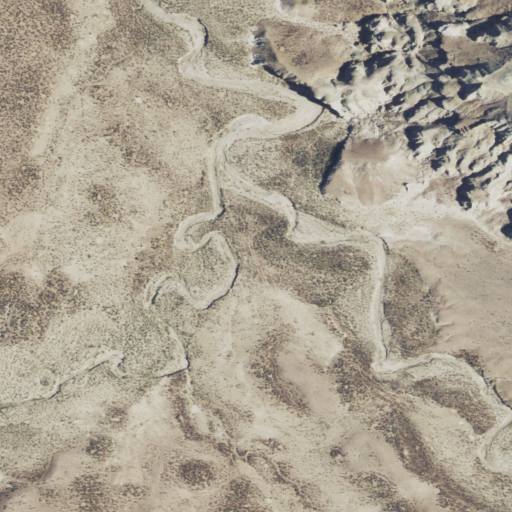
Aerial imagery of valley in Wyoming named Cattail Draw containing grassland, barren land, and shrub